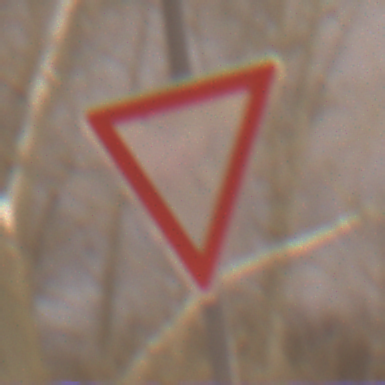
Verkehrszeichen: VorfahrtGewaehren
Umgebung: Outdoor, Urban
Tageszeit: Night
Wetter: Overcast
Licht: Artificial
Jahreszeit: Winter
Kontrast: MediumContrast